Aerial crown-view tile of a tropical tree (Barro Colorado Island, Panama), acquired 20250616:
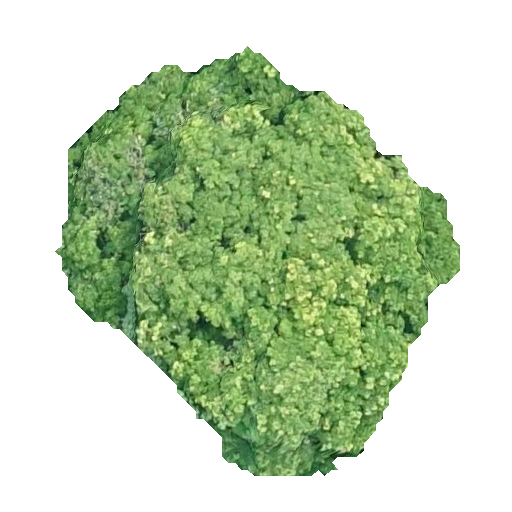
Species: Handroanthus guayacan
GBIF accepted scientific name: Handroanthus guayacan
Crown area: 163.32 m²